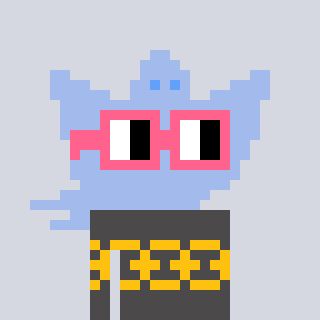
a pixel art character with square pink glasses, a ghost-B-shaped head and a grayscale-colored body on a cool background